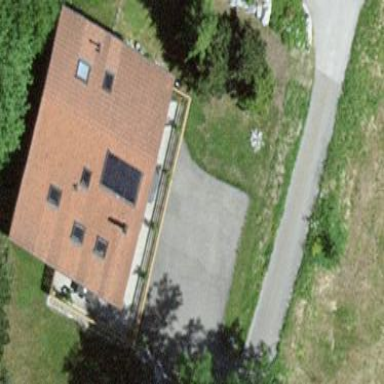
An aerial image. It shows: Simple and straightforward house.